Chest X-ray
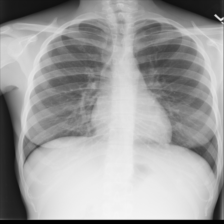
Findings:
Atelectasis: negative
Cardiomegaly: negative
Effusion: negative
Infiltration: negative
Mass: negative
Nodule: negative
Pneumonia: negative
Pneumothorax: negative
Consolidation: negative
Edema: negative
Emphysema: negative
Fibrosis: negative
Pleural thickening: negative
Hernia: negative